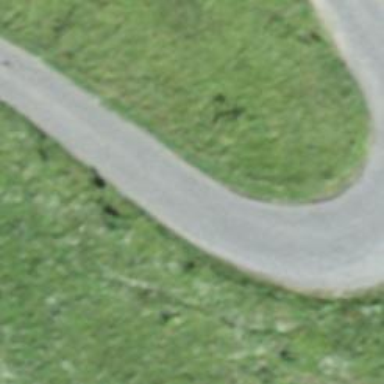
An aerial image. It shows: Unclassified road with asphalt surface.